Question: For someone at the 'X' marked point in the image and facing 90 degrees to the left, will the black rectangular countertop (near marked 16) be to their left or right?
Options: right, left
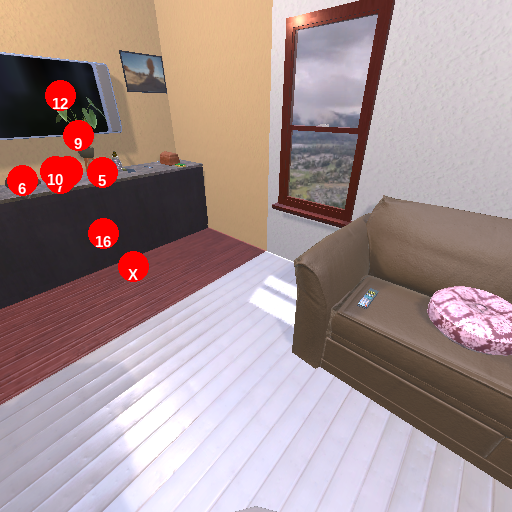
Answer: right